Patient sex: F
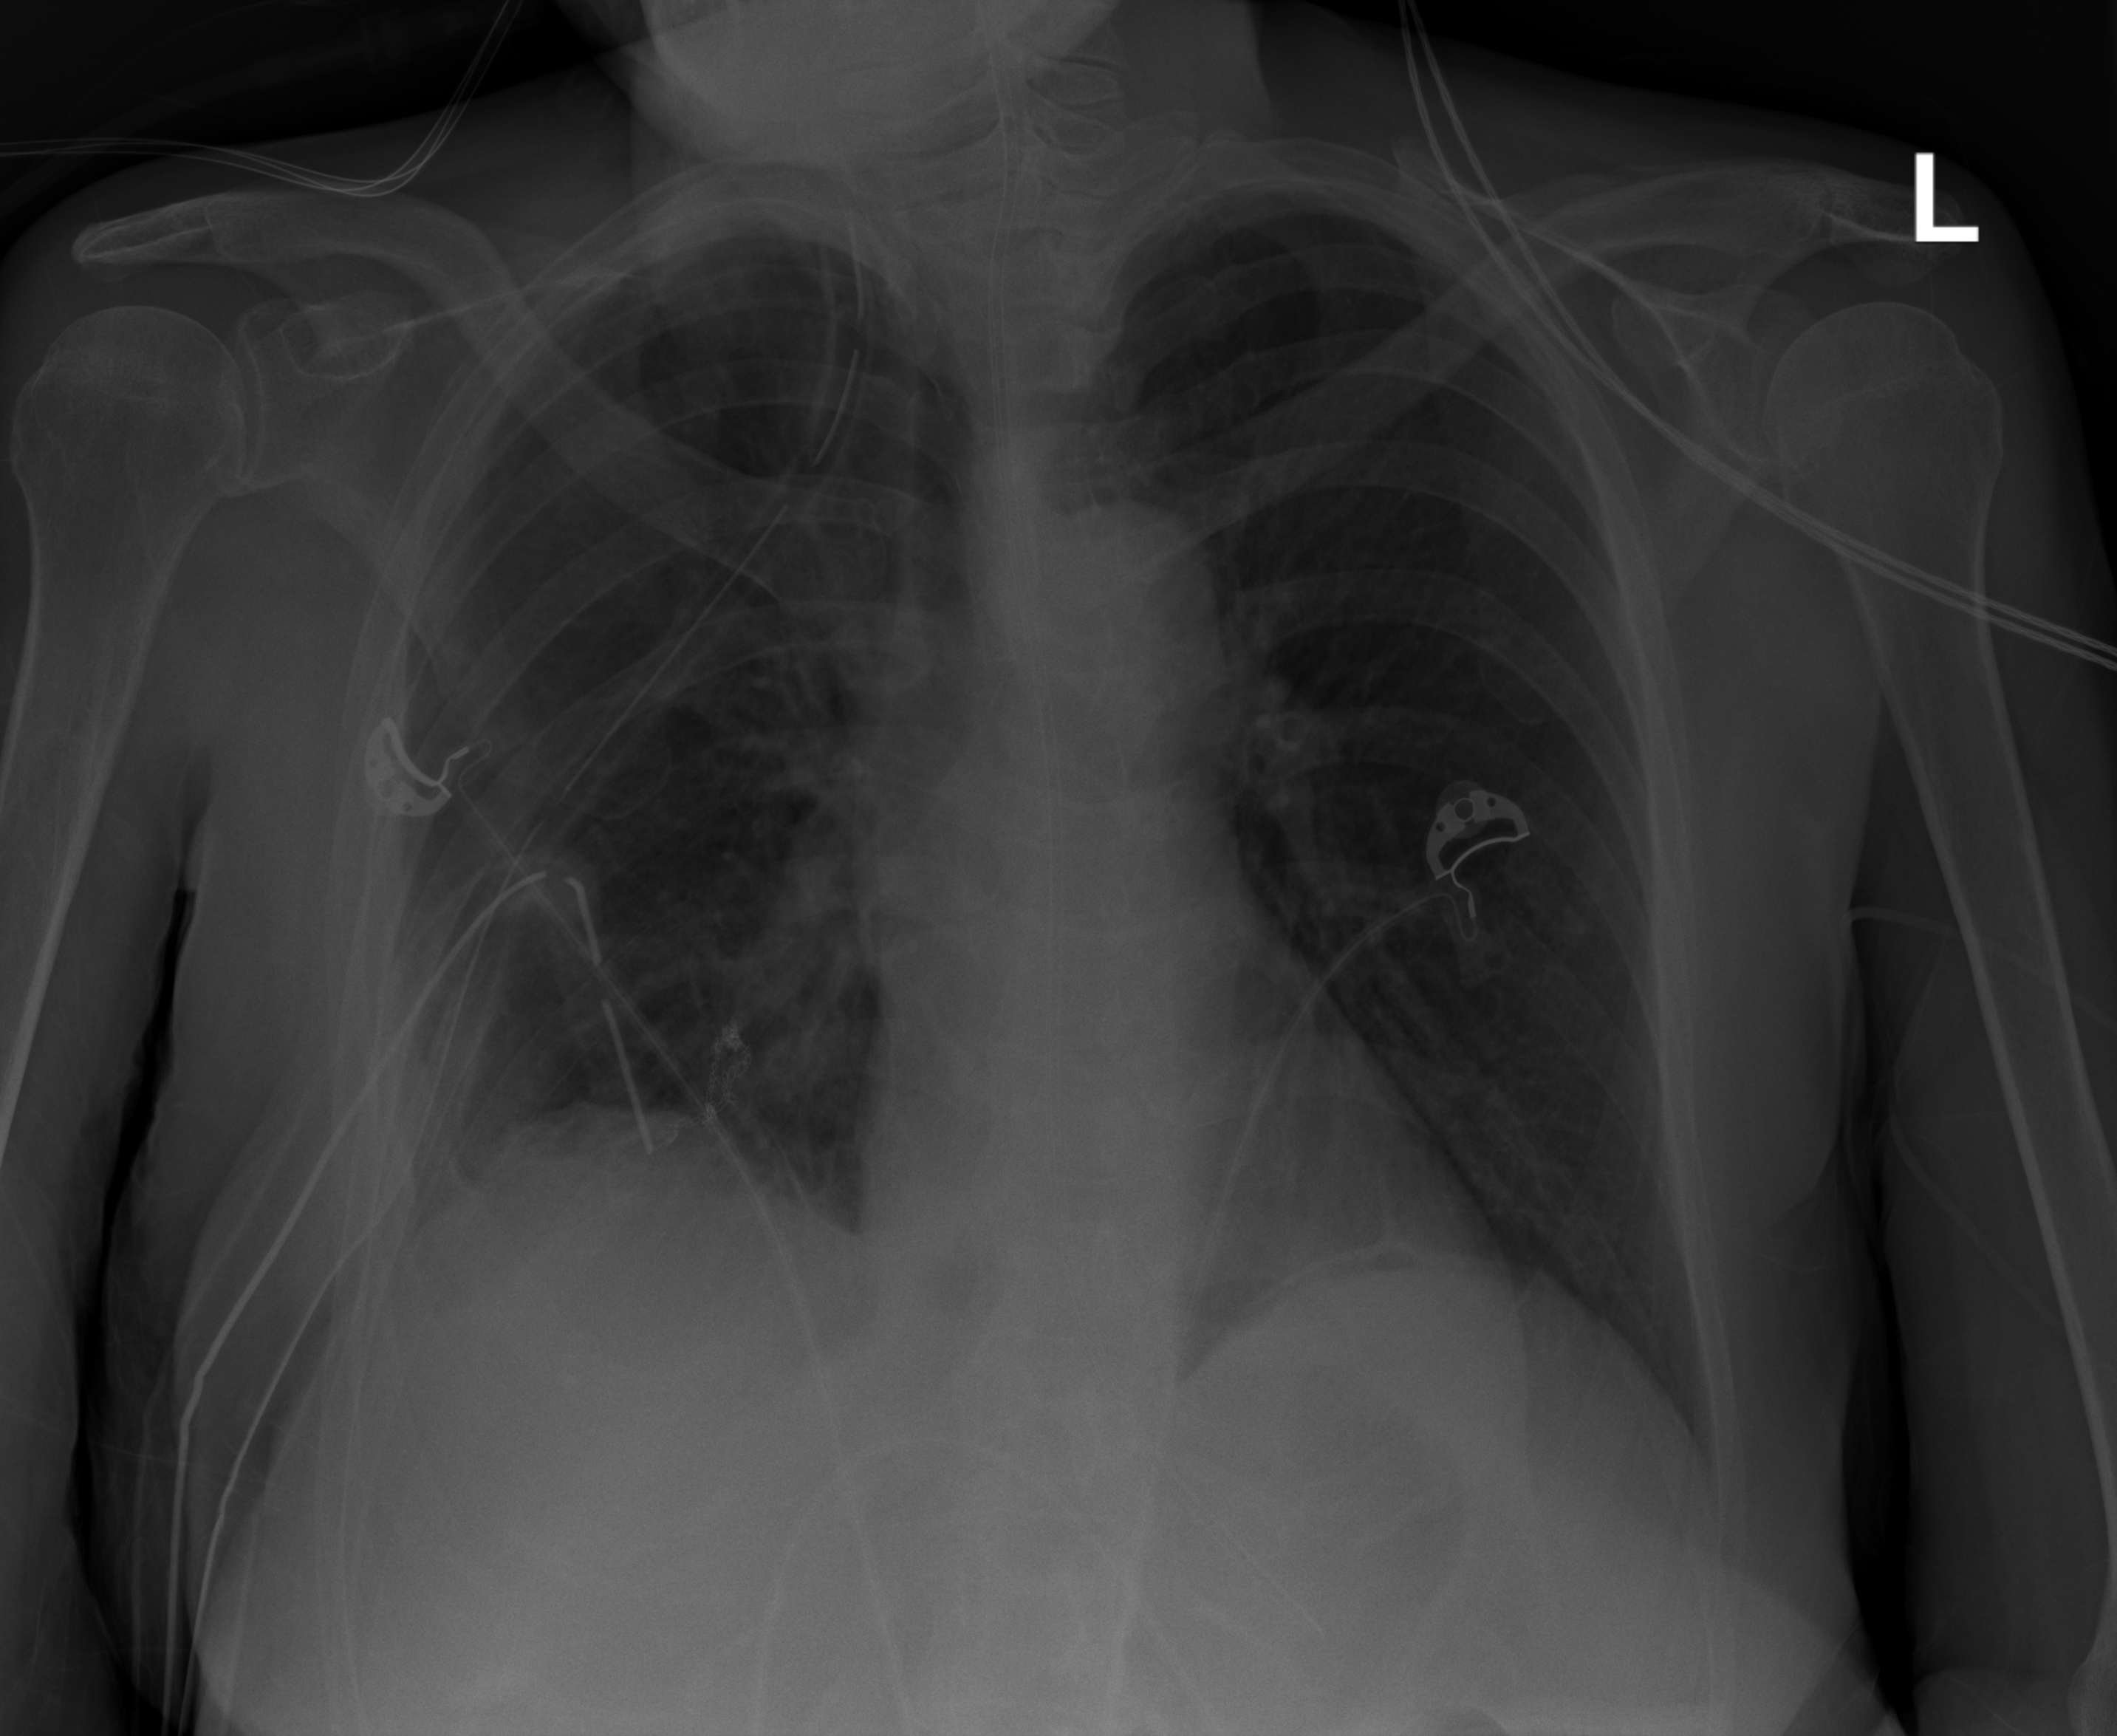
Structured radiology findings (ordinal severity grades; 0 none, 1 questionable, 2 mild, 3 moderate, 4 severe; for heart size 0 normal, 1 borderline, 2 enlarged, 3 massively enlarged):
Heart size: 0
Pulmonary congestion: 0
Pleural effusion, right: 2
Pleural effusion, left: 0
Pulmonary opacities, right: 0
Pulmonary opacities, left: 0
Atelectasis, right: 2
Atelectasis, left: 0